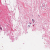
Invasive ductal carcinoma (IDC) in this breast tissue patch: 0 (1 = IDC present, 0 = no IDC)